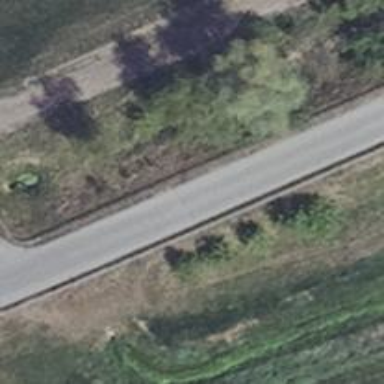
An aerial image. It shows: Unclassified road with asphalt surface and embankment.